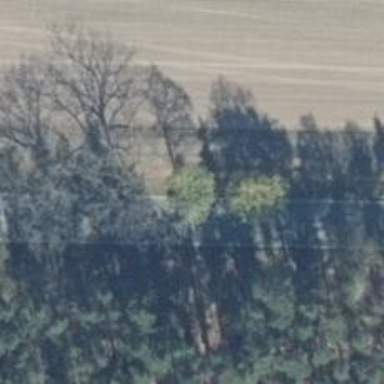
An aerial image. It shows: Row of deciduous broadleaved trees.